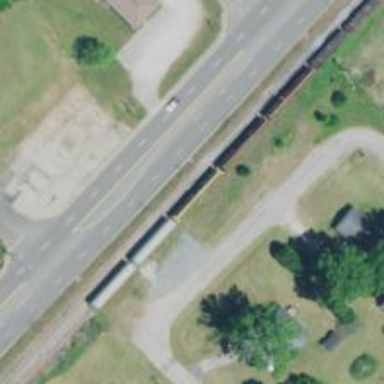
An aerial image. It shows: Railway siding with rails.